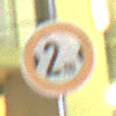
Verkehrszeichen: TatsaechlicheBreite2
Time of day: Night
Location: Outdoor (Urban)
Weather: PartlyCloudy
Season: NotSpecified
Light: Artificial